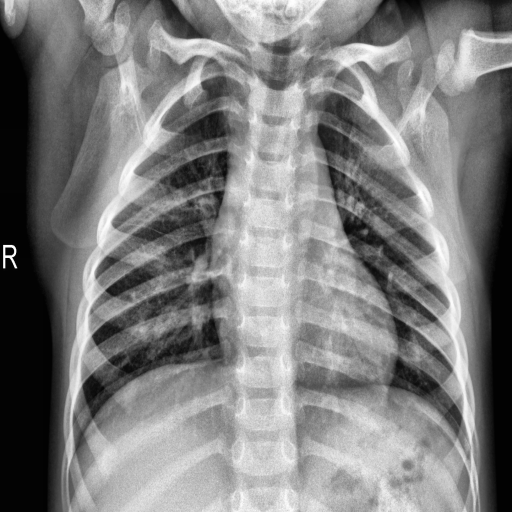
Finding: NORMAL